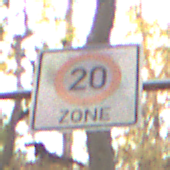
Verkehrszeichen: BeginnZone20
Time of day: MorningAfternoon
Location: Outdoor (Nature)
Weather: Overcast
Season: Autumn
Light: Natural